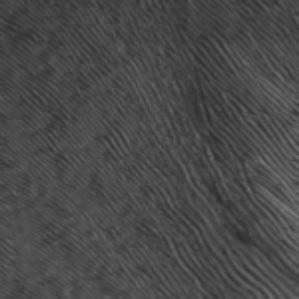
Label: frost